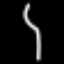
Label: fork